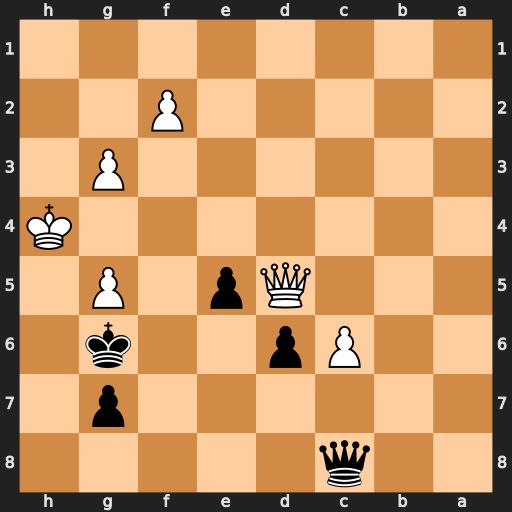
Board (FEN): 2q5/6p1/2Pp2k1/3Qp1P1/7K/6P1/5P2/8
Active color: b
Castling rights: -
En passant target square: -
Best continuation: Qh8+ Kg4 Qh5#